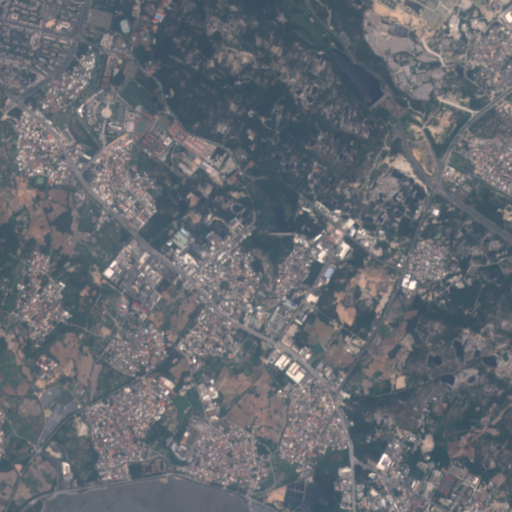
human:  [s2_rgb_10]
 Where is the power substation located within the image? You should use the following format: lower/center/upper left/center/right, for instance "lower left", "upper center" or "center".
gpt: The power substation is located in the upper left of the image.
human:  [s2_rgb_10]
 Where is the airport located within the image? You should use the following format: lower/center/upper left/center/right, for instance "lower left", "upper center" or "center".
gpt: There is no airport in the image.